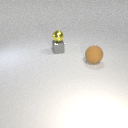
large brown rubber sphere in front of small gray metal cube